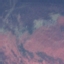
Land use / land cover: HerbaceousVegetation